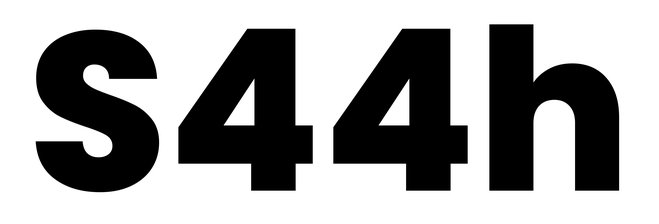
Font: Poppins-ExtraBold